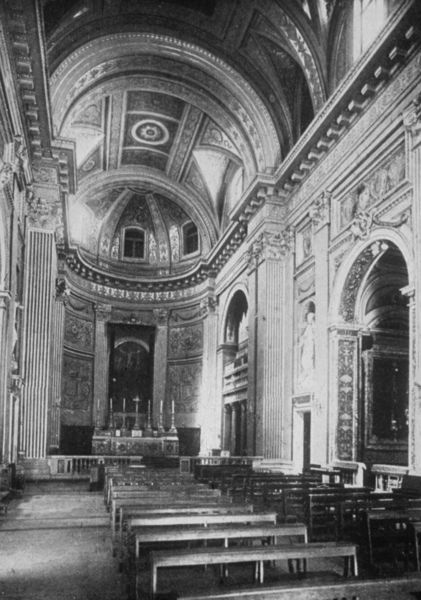
Titel: Santa Maria di Monserrato (Innenraum)
Künstler: Antonio da (der Jüngere) Sangallo
Standort: Roma
Institution: Santa Maria di Monserrato
Schlagwörter: gemälde, schatten, weiß, fenster, licht, raum, schwarz, säule, säulen, tür, gebäude, weg, hochformat, ornament, architektur, barock, bild, innenraum, kirche, boden, figur, decke, innen, renaissance, bilder, bogen, italien, bank, empore, pilaster, saal, rundbogen, kuppel, vorsprung, gestühl, ornamente, verzierung, kerze, kerzen, leuchter, stuck, durchgang, geländer, lichteinfall, tor, foto, fotografie, photographie, bögen, fussboden, gang, nische, gewölbe, kreuz, religion, dom, schwarzweiß, mosaik, zwickel, altar, arkaden, bänke, hochaltar, inneres, langhaus, rom, photo, fries, sims, kerzenständer, kirchenbank, gesims, kirchenbänke, mittelschiff, rosette, kreuzigung, apsis, rundbögen, fresken, romanik, florenz, chor, kruzifix, kanneluren, heilige, deckengemälde, reliefs, heiland, altarbild, gebälk, kassette, nischen, kasettendecke, tonnengewölbe, rotunde, säulenordnung, gesimse, st. andrea, andrea, längsschiff, lünette, konsolgesims, seitenkapellen, il gesu, mantua, fotgrafie, retabel, saalraum, seitenaltäre, gurtbögen, byzanz, altargemälde, stichkappen, scheidbogen, apside, kommuniongitter, abseitenkapellen, architravgesims, saalraum mit abseitenkappellen, sankt andrea, gewlbe, tombe, bnke, archietktur, zwickeö, grafgewölbe